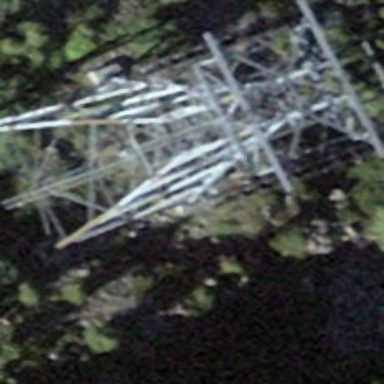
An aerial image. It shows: Pylon for aerialway.